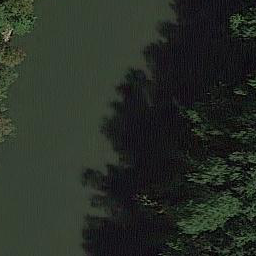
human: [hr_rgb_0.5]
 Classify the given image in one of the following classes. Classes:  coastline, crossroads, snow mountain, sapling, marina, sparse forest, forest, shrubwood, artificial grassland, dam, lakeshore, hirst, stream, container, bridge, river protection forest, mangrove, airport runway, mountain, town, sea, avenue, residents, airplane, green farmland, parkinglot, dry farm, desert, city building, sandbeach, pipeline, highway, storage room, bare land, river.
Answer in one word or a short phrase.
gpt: river protection forest